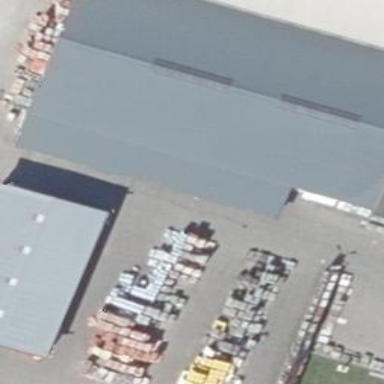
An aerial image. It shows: View of roof of building.